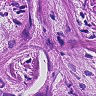
Metastatic tissue present: yes